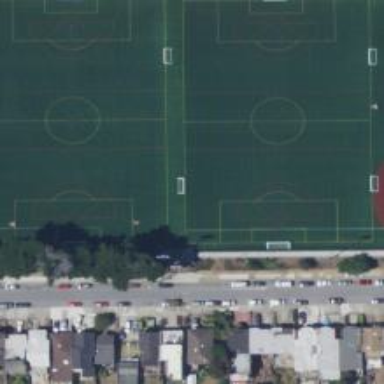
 offering facilities for baseball and soccer."